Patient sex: F
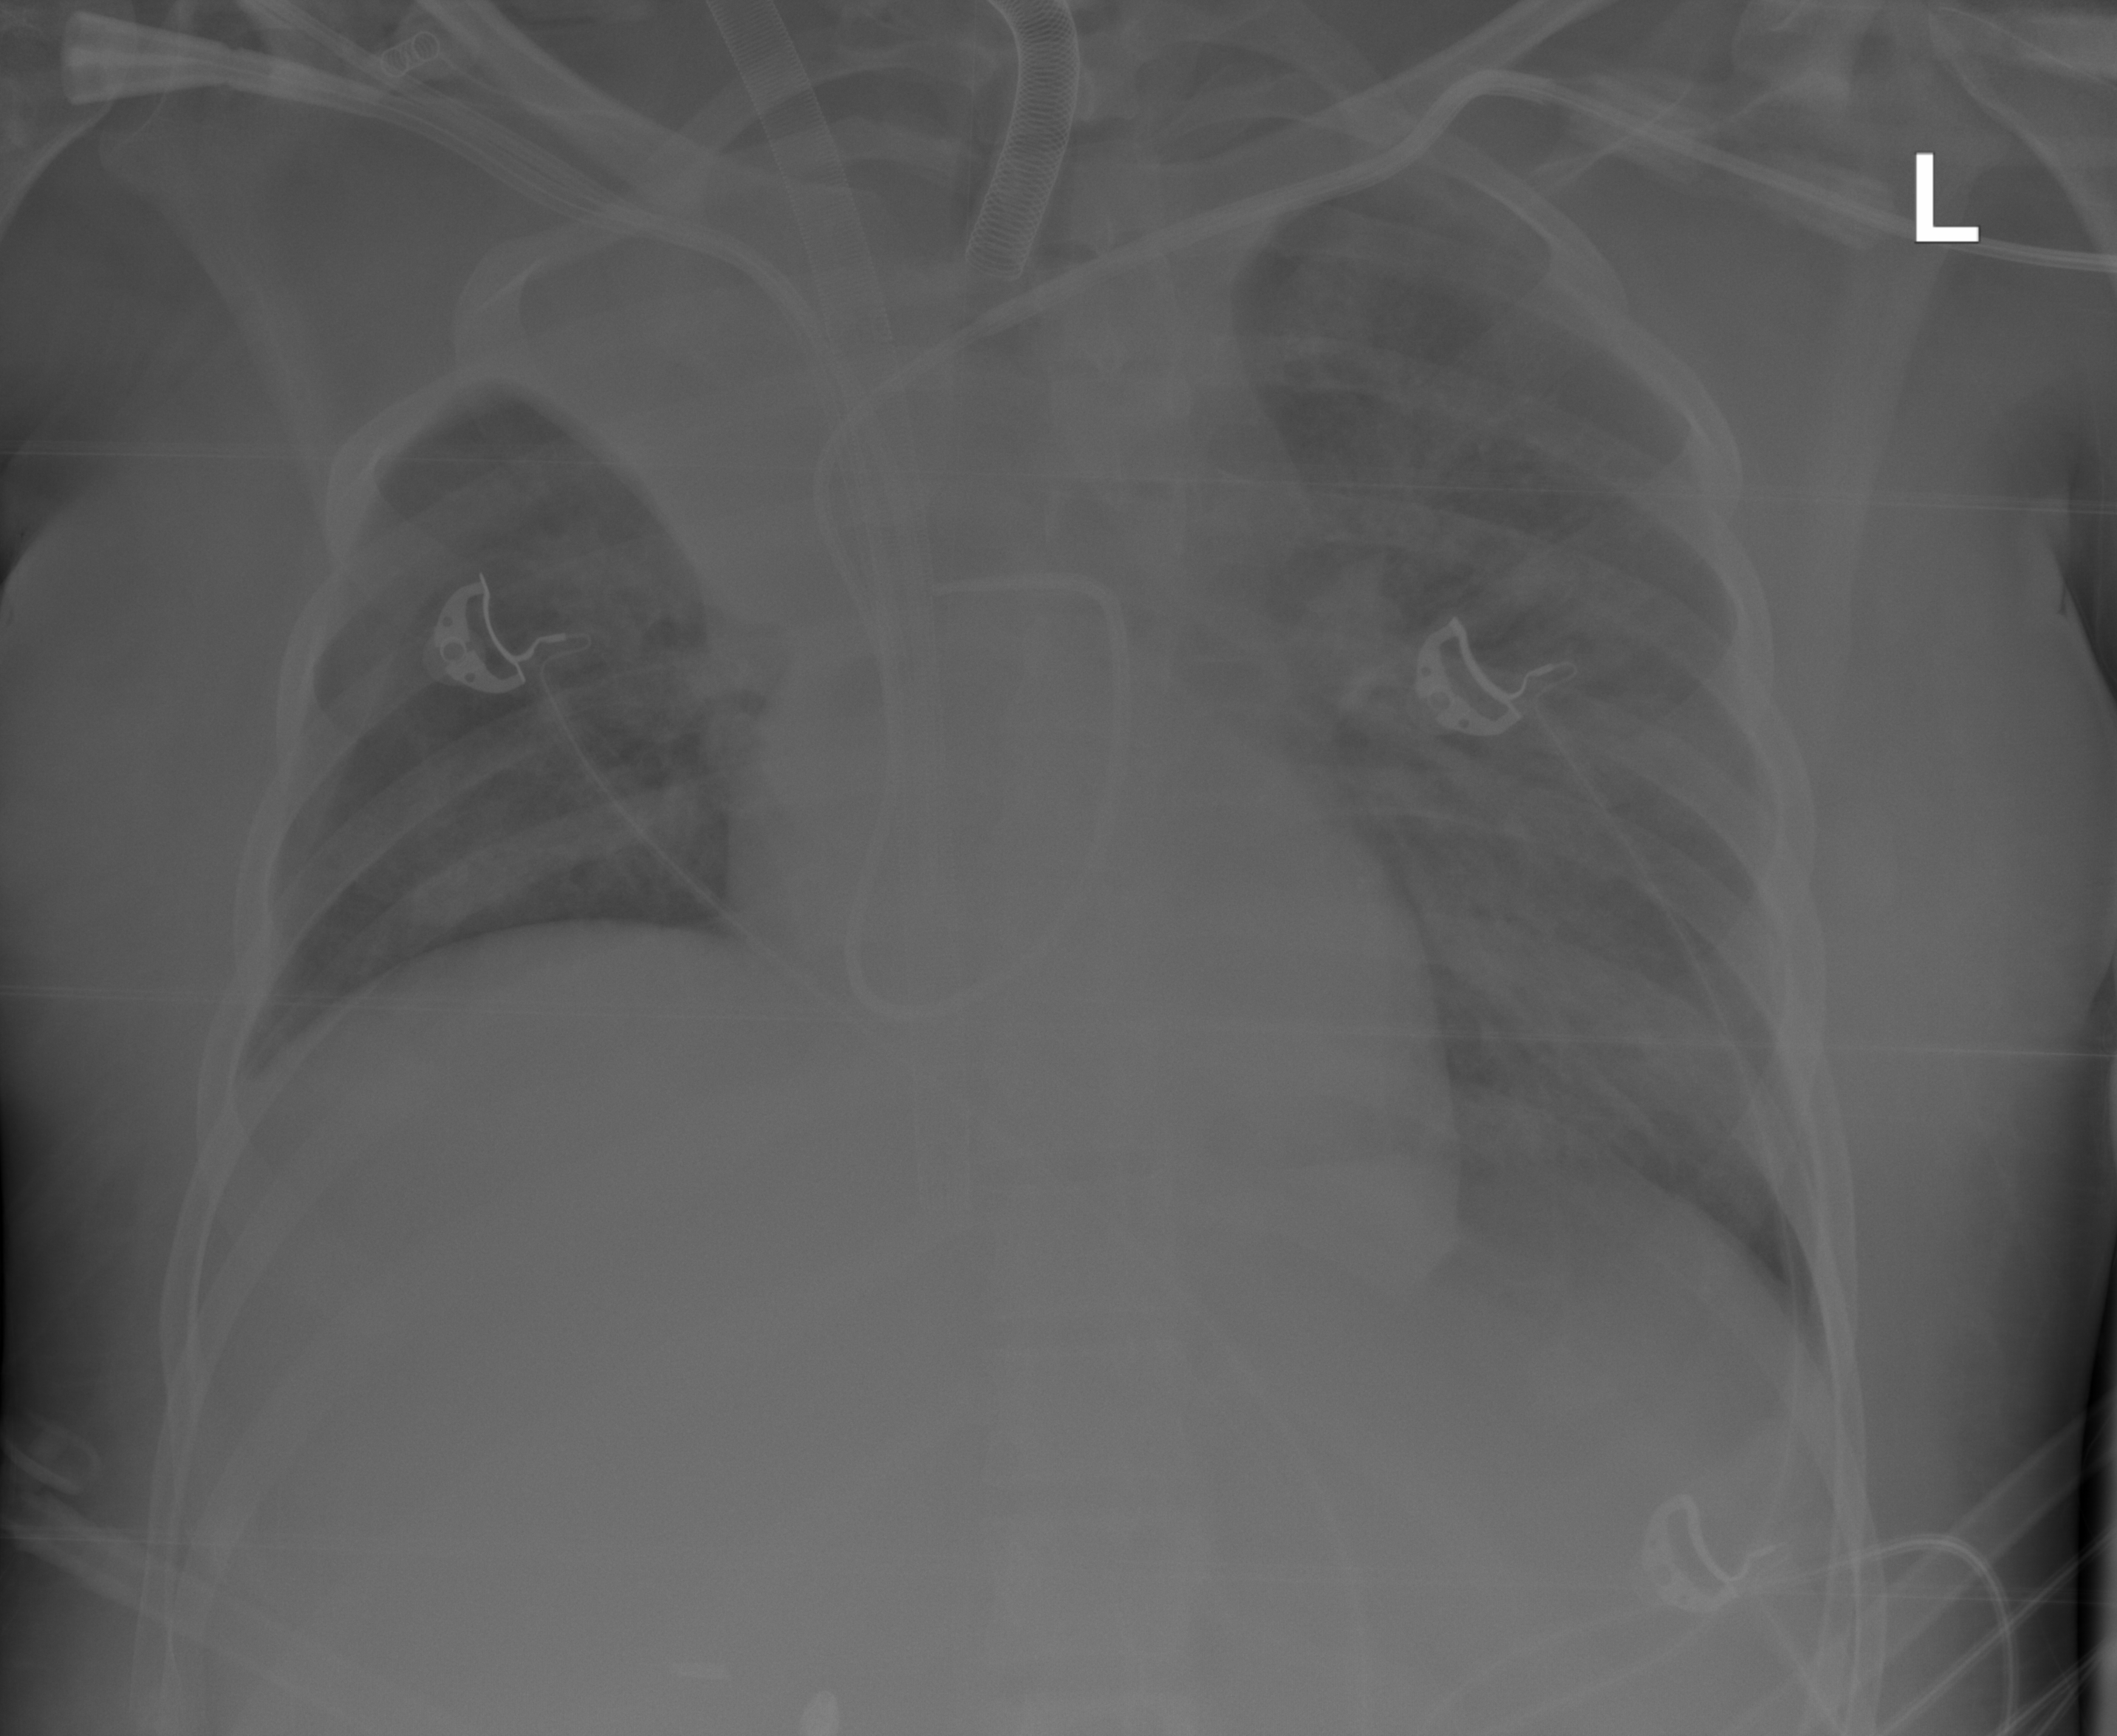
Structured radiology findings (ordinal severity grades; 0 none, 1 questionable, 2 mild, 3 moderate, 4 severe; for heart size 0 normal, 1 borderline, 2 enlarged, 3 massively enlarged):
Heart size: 0
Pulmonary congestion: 2
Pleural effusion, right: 2
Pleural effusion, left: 0
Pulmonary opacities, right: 0
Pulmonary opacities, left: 2
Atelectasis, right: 4
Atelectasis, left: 0